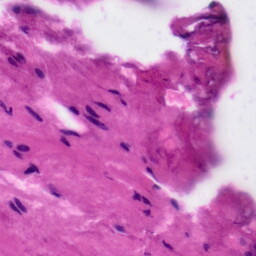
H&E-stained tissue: Tonsil